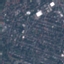
Label: Residential